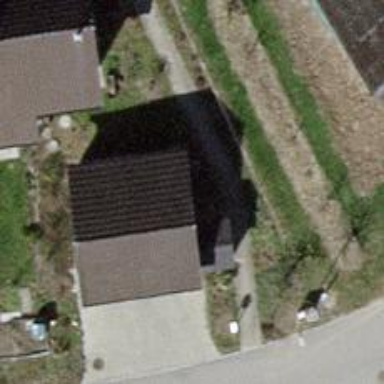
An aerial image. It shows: Garage building.